Question: I have a column formatting issue:
'''
from math import sqrt
n = raw_input("Example Number? ")
n = float(n)
sqaureRootOfN = sqrt(n)
print '-'*50
print ' # of Decimals', ' ', 'New Root', ' ', 'Percent error'
print '-'*50
for a in range(0,10):
preRoot = float(int(sqaureRootOfN * 10**a))
newRoot = preRoot/10**a
percentError = (n - newRoot**2)/n*100
print ' ', a, ' ', newRoot, ' ', percentError, '%'
'''
It comes out like:

Not in the same column!?!
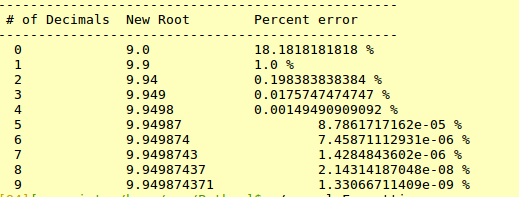
Answer: @Bjorn has the right answer here, using the String.format specification. Python's string formatter has really powerful methods for aligning things properly. Here's an example:
'''
from math import sqrt
n = raw_input("Example Number? ")
n = float(n)
sqaureRootOfN = sqrt(n)
print '-'*75
print ' # of Decimals', ' ' * 8, 'New Root', ' ' * 10, 'Percent error'
print '-'*75
for a in range(0,10):
preRoot = float(int(sqaureRootOfN * 10**a))
newRoot = preRoot/10**a
percentError = (n - newRoot**2)/n*100
print " {: <20}{: <25}{: <18}".format(a, newRoot, str(percentError) + ' %')
'''
Note that instead of tabs I'm using spaces to space things out. This is because tabs are not what you want to use here, because the rules for how tabs space things are inconsistent (and depend on what your terminal/viewer settings are).
This is what the answer looks like:
'''
---------------------------------------------------------------------------
# of Decimals New Root Percent error
---------------------------------------------------------------------------
0 9.0 18.<PHONE> %
1 9.9 1.0 %
2 9.94 0.<PHONE> %
3 9.949 0.0175747474747 %
4 9.9498 0.00149490909092 %
5 9.94987 8.7861717162e-05 %
6 9.949874 7.45871112931e-06 %
7 9.<PHONE> 1.4284843602e-06 %
8 9.94987437 2.14314187048e-08 %
9 9.949874371 1.33066711409e-09 %
'''